Interaction volume radius: 5 \u00c5
Interaction volume height: 15 \u00c5
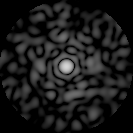
Disorder parameter: 0.8302